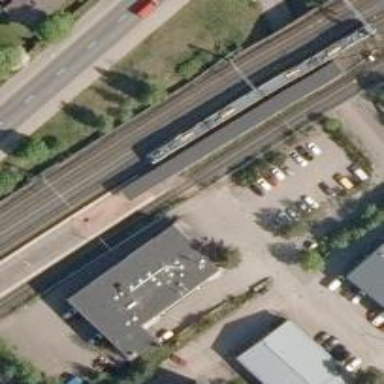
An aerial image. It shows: Railway with continuous electrified contact line.